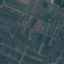
Land use / land cover: PermanentCrop